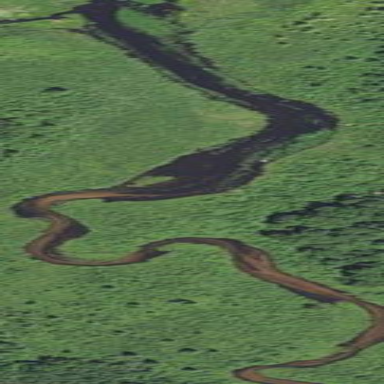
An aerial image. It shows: River flowing through natural landscape.